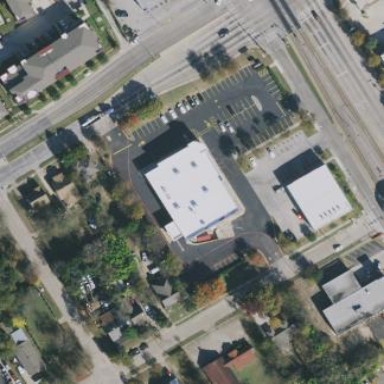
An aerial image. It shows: Retail building.